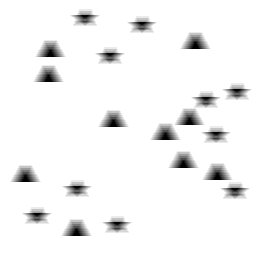
Squares: 0
Triangles: 10
Stars: 10
Total shapes: 20